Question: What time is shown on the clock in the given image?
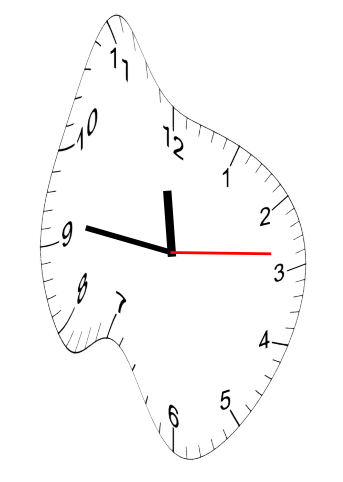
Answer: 11:46:14